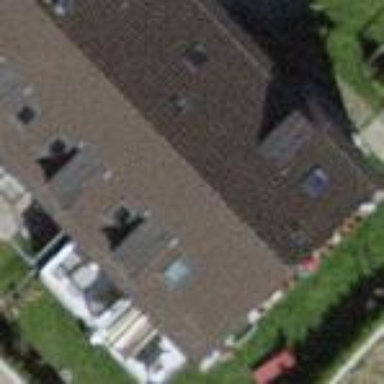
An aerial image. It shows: Building with tiled roof.